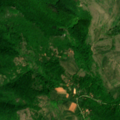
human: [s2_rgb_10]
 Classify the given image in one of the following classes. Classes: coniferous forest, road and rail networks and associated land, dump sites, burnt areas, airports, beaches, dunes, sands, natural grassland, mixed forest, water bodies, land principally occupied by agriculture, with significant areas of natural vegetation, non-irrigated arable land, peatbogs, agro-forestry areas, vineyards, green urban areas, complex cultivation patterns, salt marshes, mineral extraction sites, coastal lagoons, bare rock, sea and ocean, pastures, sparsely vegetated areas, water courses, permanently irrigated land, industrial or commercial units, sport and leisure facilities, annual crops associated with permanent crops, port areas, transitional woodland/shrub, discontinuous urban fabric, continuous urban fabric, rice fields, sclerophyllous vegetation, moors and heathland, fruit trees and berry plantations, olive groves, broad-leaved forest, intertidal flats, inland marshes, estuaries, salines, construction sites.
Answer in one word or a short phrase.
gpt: complex cultivation patterns, land principally occupied by agriculture, with significant areas of natural vegetation, broad-leaved forest, transitional woodland/shrub